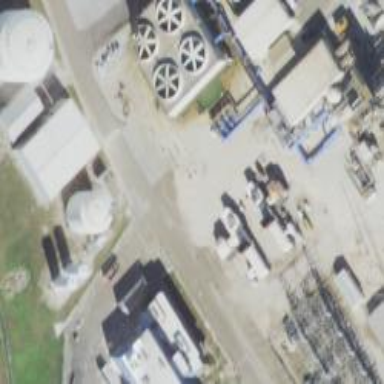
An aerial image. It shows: Gas turbine power generator.